Question: I would like to trigger a click event when a particular span element is clicked on. The span elements are actually buttons which are on top of a table:
The following works:
'''
$("th > span").click(function() {
alert('hi');
});
'''
The following does not work:
'''
$("th.sorting > span").click(function() {
alert('hi');
});
'''
The class of the th element changes from sorting to sorting_asc or sorting_desc, and I would like to trigger a particular event depending on which type of button is clicked on.
UPDATE:
Interestingly when I view source I see only the following:
'''
<th><span class = 'btn' style = 'width:90%'>Image<span id='i'></span></span></th>
'''
...but when I 'inspect element' through firebug I see:
'''
<th class="sorting" role="columnheader" tabindex="0" aria-controls="dispensers" rowspan="1" colspan="1" style="width: 187px; " aria-label="Image: activate to sort column ascending"><span class="btn" style="width:90%">Image<span id="i"></span></span></th>
'''
I suspect this isn't the root of my problem though.. as I'm assuming Jquery is aware of the latter element code.
(The jquery plugin 'datatables' is responsible for the updated code)
UPDATE:
Final code:
'''
$('th').on('click', '.sorting > span', function() {
$("span#i").html('');
jQuery("span#i", this).html(' <i class="icon-chevron-up"></i>');
});
$('th').on('click', '.sorting_asc > span', function() {
$("span#i").html('');
jQuery("span#i", this).html(' <i class="icon-chevron-down"></i>');
});
$('th').on('click', '.sorting_desc > span', function() {
$("span#i").html('');
jQuery("span#i", this).html(' <i class="icon-chevron-up"></i>');
});
'''
Appearance:

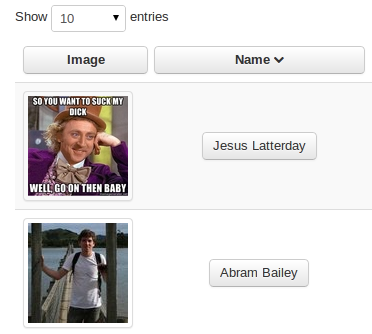
Answer: '''
$('th').on('click', '.sorting > span', function()
{
alert('hi');
});
'''
Thanks to '$.on' you can bind elements to event handlers making sure if the second part of the selector for the binding changes jQuery will track them for you.